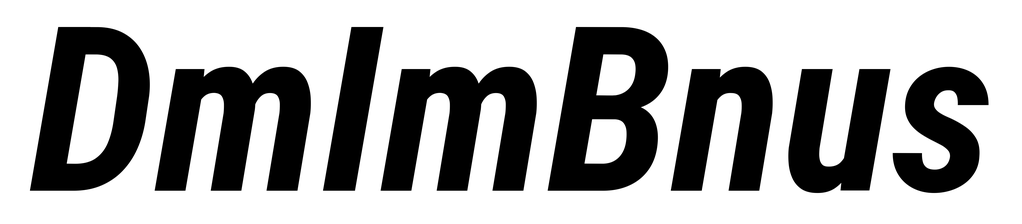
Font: Roboto-Italic_Condensed_Bold_Italic